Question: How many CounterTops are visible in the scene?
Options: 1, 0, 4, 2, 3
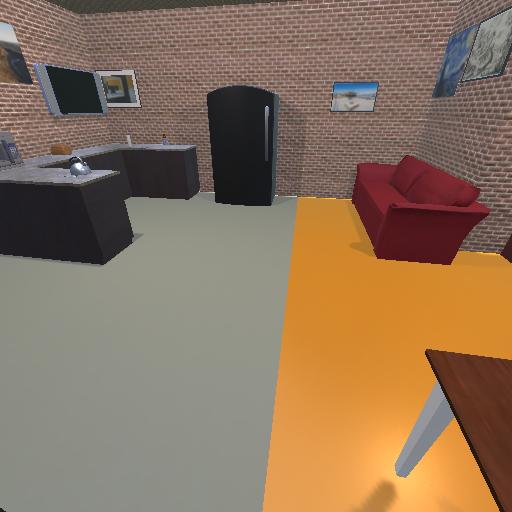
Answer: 1